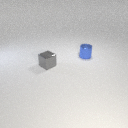
small gray metal cube to the left of small blue metal cylinder